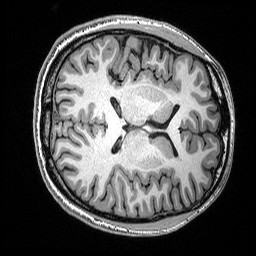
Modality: T1w
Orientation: axial
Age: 20
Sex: female
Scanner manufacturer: siemens
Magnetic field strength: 3 T
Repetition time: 2.53 s
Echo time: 0.0033 s